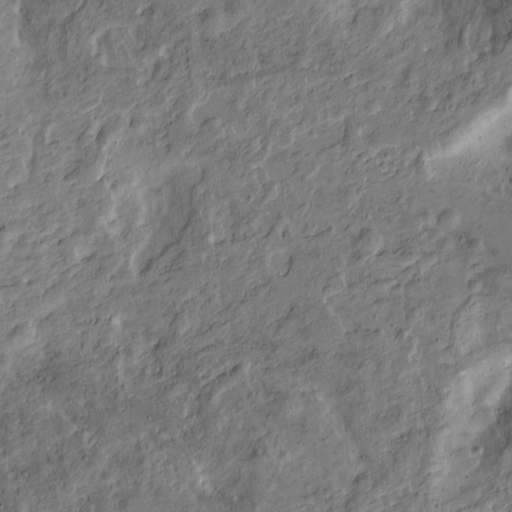
Classes present: Background, Cone